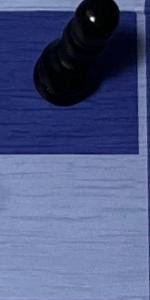
Label: Empty